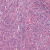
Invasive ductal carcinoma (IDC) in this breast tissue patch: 1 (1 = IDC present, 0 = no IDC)